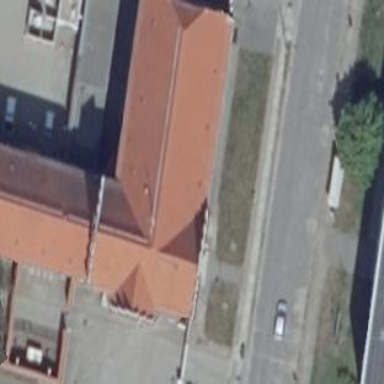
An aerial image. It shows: Public building designated as police station.